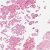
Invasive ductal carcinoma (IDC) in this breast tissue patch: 0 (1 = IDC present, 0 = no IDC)